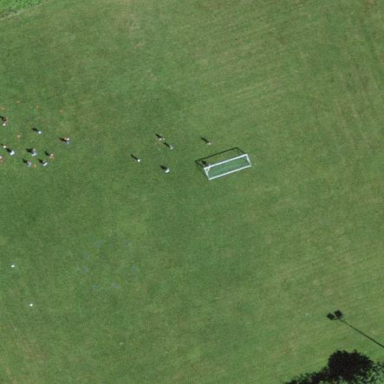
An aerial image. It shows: Grassy pitch for various sports activities.